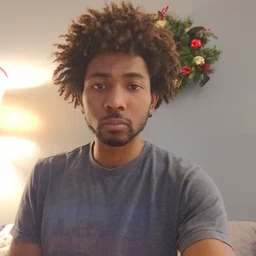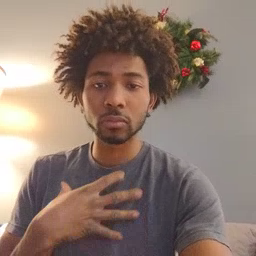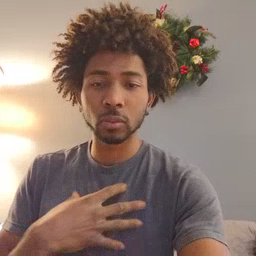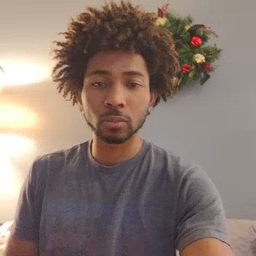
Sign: white